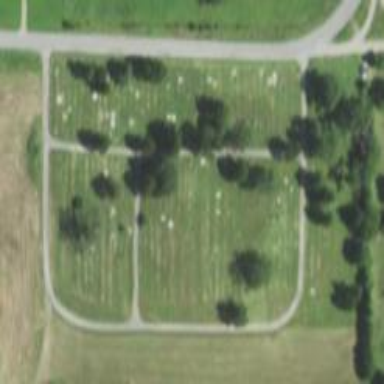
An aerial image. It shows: Cemetery.